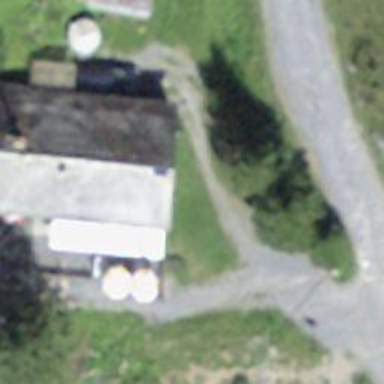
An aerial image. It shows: Restaurant.